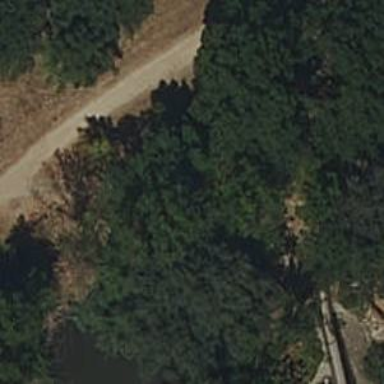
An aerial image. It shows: Compacted path road.